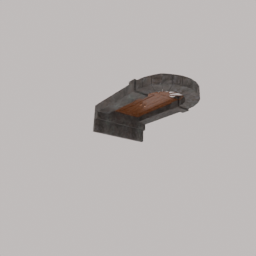
Label: architecture